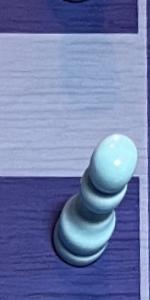
Label: Pawn_White